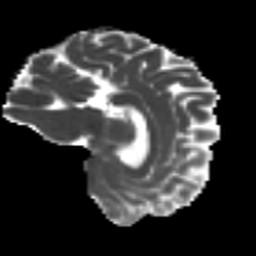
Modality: MD
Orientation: sagittal
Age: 25
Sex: female
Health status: ill
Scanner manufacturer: siemens
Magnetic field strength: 3 T
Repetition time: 6.5 s
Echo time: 0.062 s